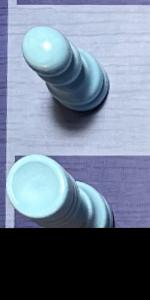
Label: Rook_White